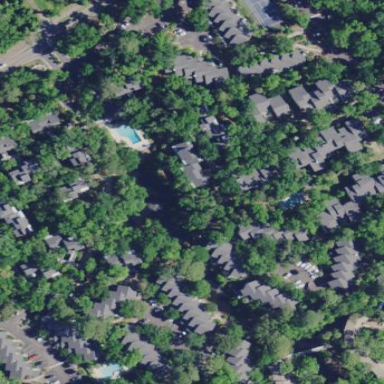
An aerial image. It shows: Residential neighbourhood with condominium buildings.